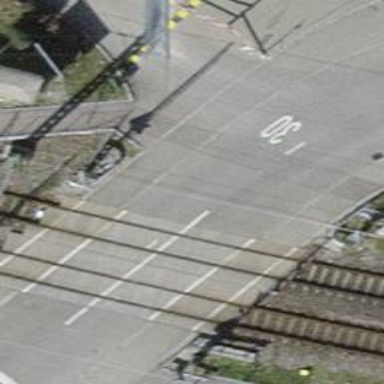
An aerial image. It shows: Level crossing with full barriers and lights.